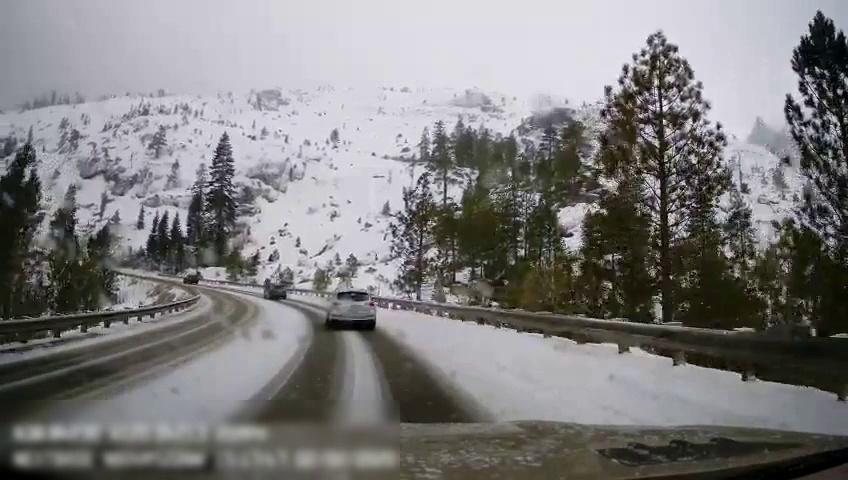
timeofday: Day
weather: Snowy
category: Drivable Space
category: Vehicles | Car
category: Vehicles | Car
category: Vehicles | Car